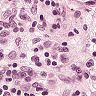
Metastatic tissue present: yes